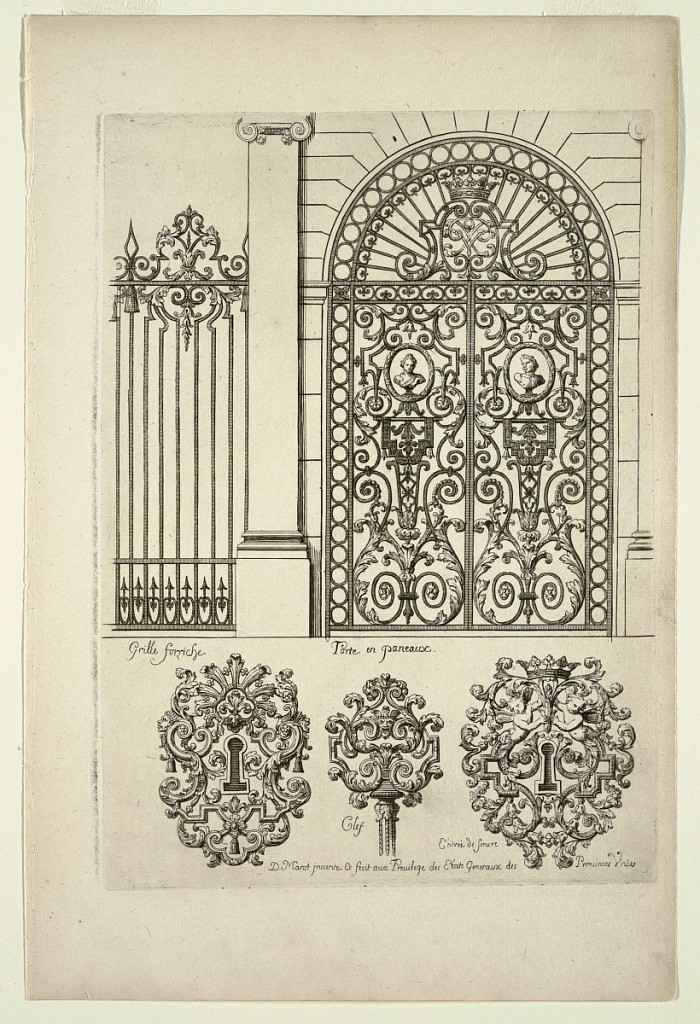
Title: Designs for a Gate, a Railing Panel, Two Key Hole Ornaments, and a Key Top, in Nouveau Livre de Serrurie (New Book of Ironsmithing)
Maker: Daniel Marot, French, active in the Netherlands and England, 1661–1752
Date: ca. 1700
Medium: Engraving and black ink on cream laid paper
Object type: print
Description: Designs for an ornate gate set within a stone building facade, with 2 designs of key holes flanking the design for a key top pictured center.